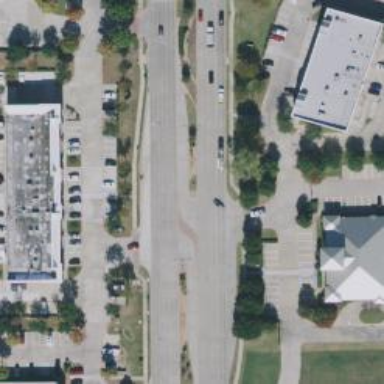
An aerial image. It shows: Primary highway with separate sidewalk.